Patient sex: F
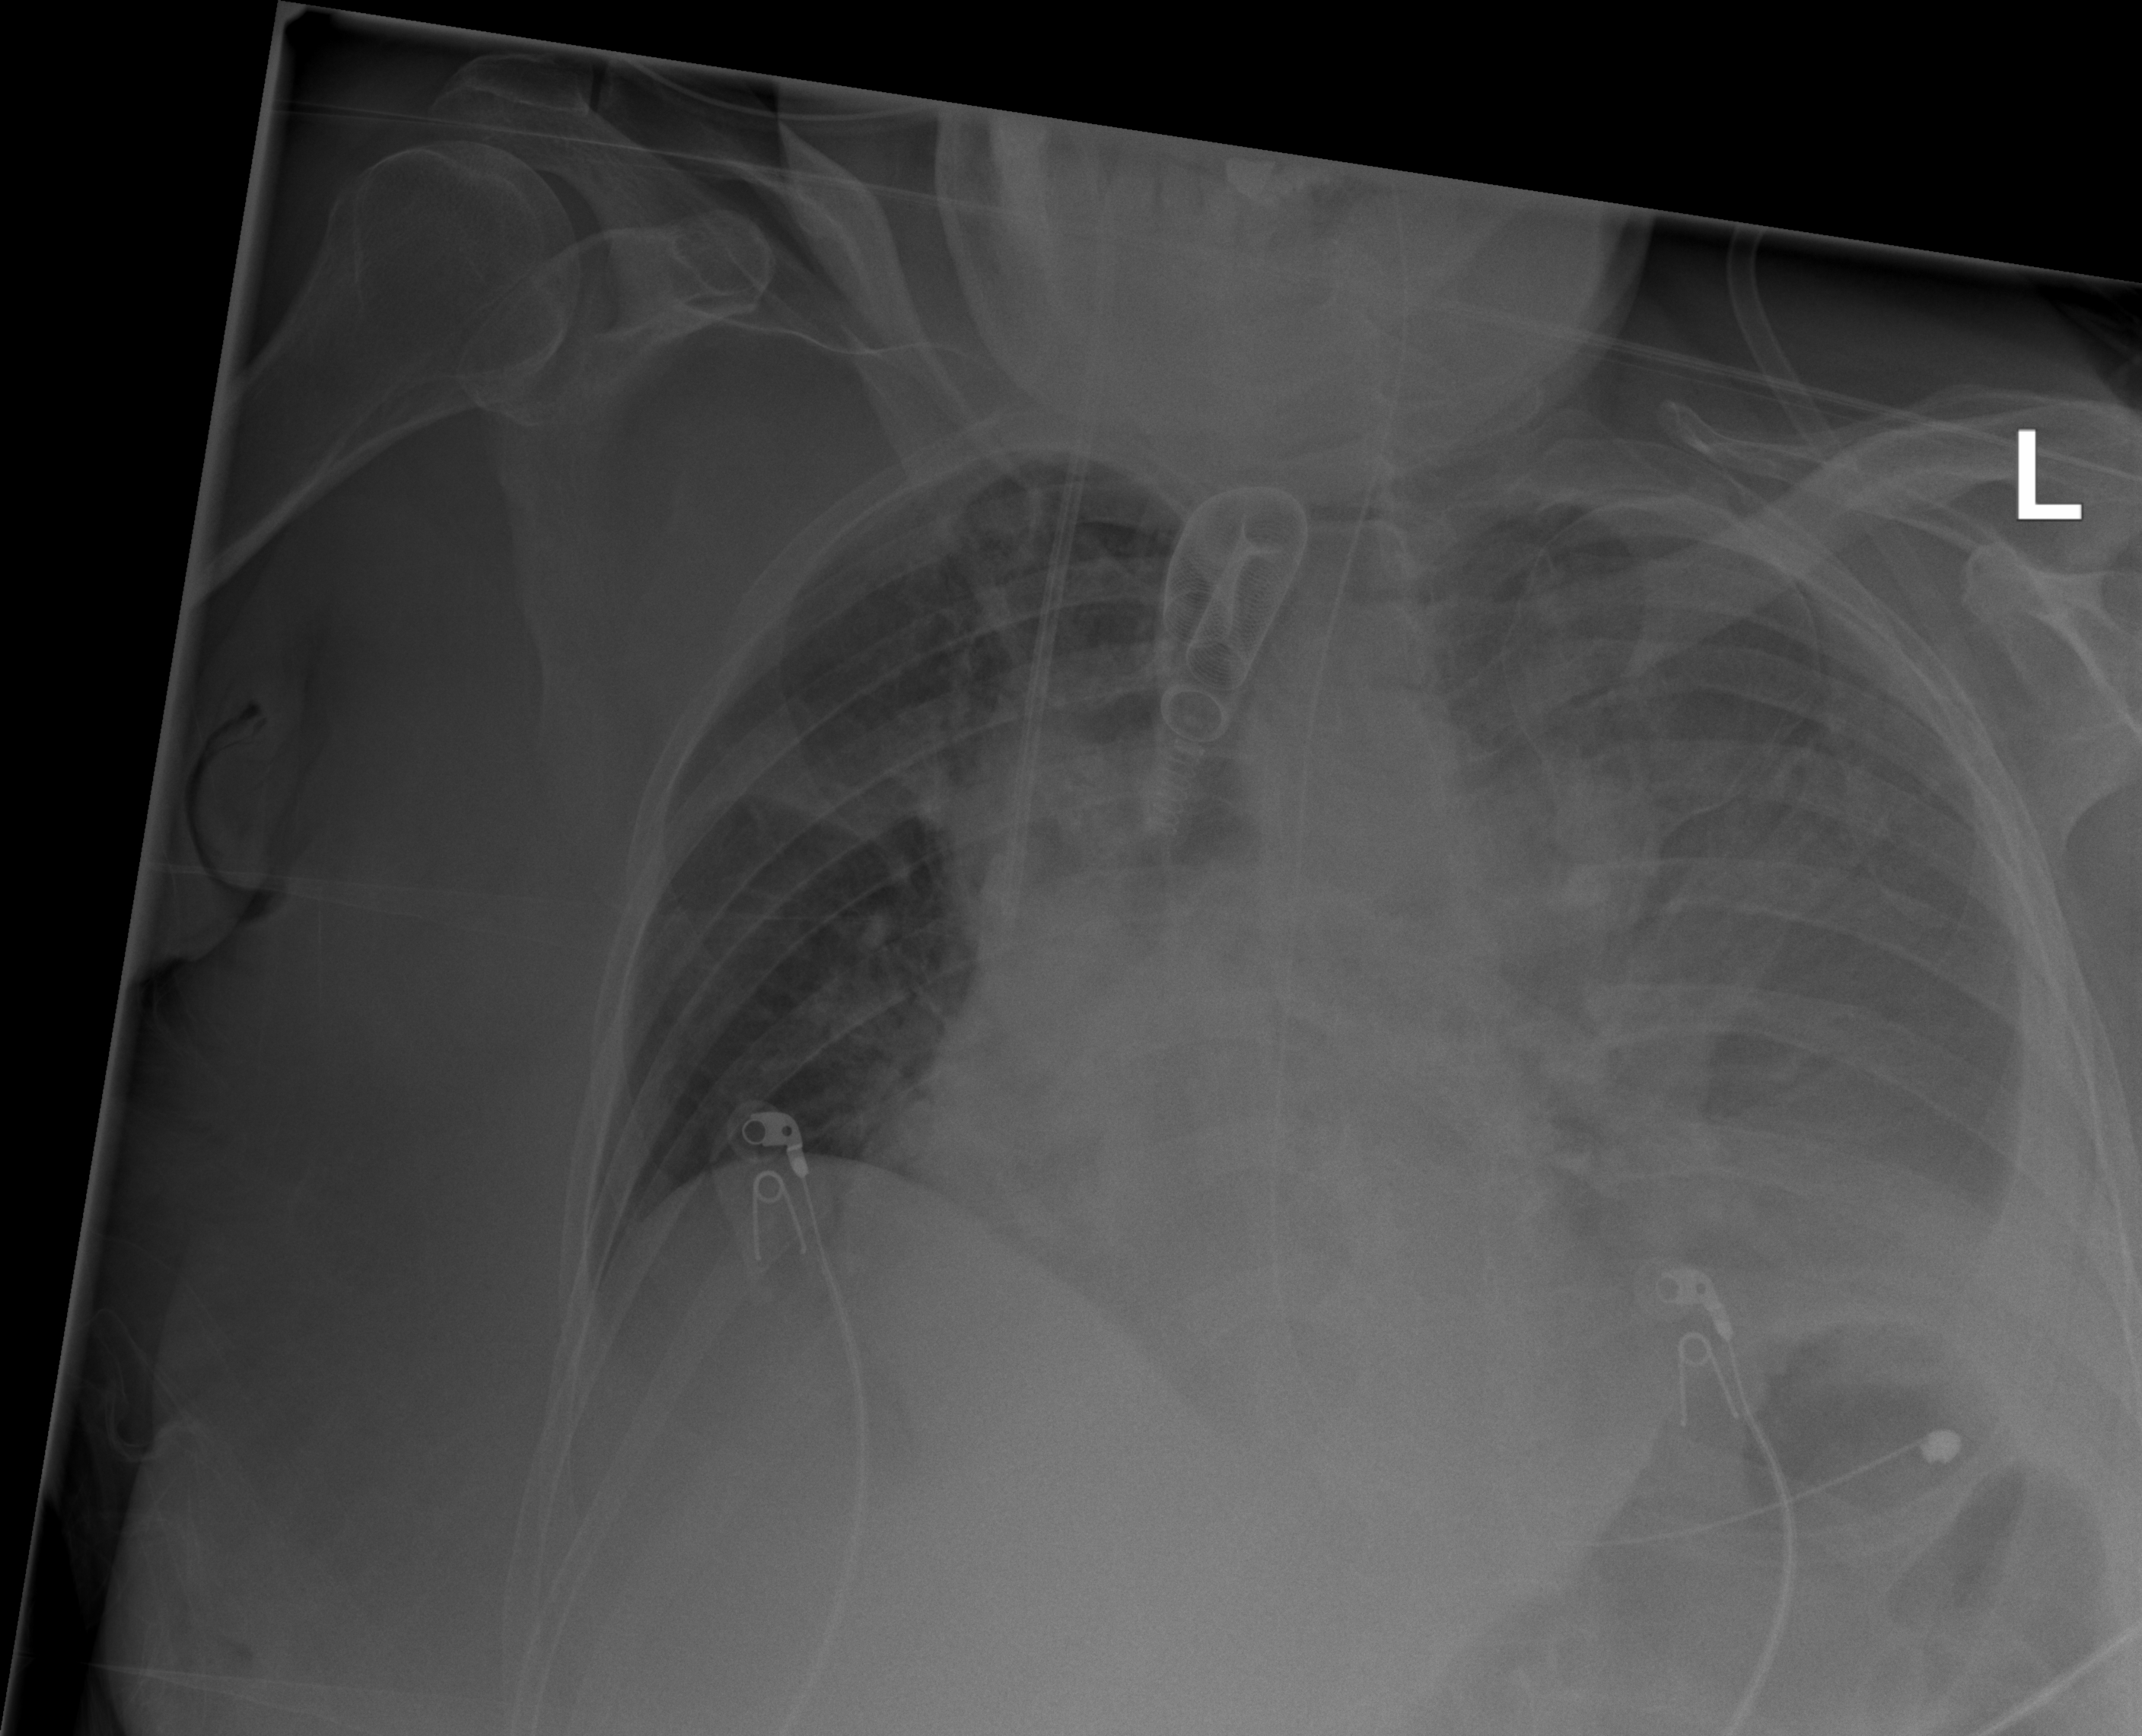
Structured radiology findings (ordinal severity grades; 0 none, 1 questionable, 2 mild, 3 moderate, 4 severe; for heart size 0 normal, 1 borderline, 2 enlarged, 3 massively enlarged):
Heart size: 0
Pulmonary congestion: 2
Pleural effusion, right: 2
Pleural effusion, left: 3
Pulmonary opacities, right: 1
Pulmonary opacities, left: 3
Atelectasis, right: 2
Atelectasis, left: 3